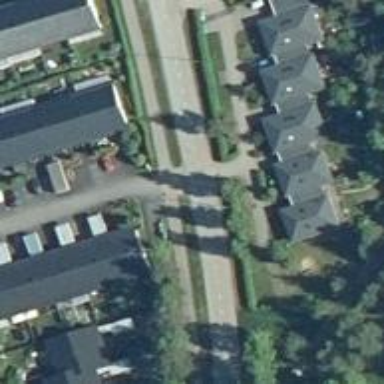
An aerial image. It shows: Living street.